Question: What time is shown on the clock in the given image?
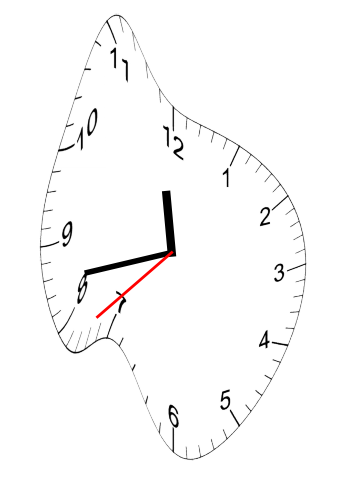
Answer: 11:42:38